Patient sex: M
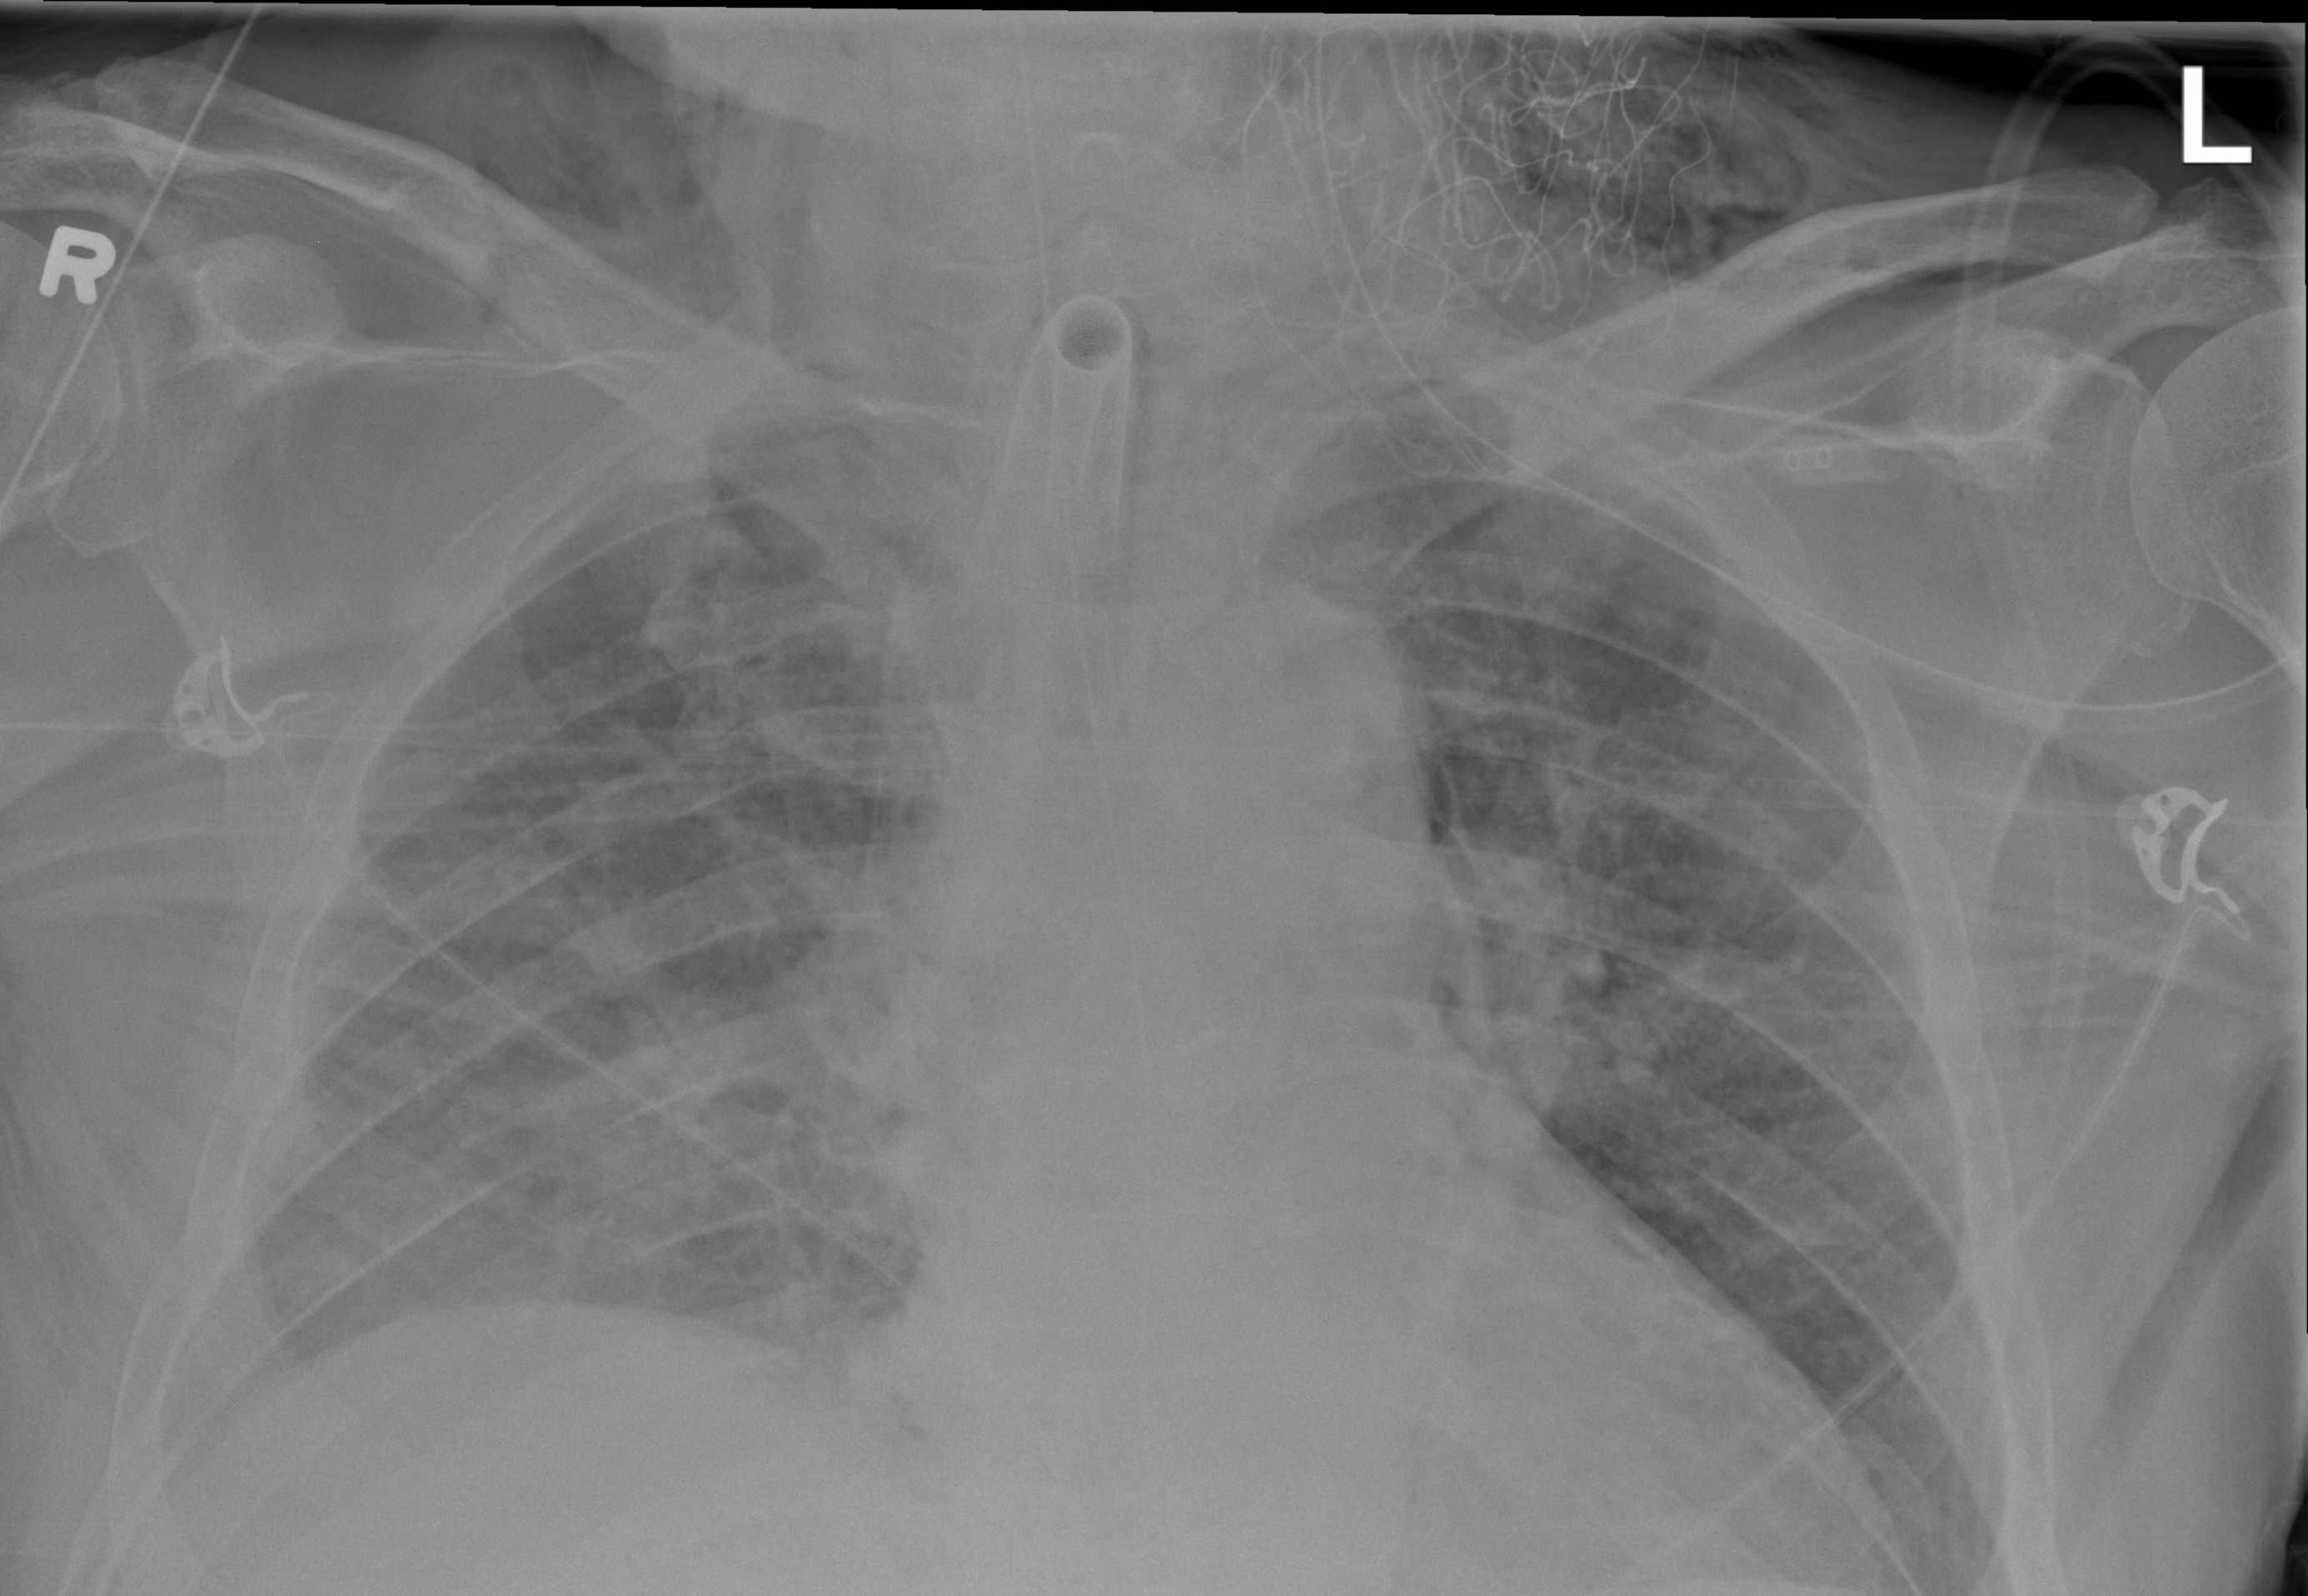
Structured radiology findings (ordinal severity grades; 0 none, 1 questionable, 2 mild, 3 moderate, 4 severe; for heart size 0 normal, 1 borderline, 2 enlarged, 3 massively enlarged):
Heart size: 2
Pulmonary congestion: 1
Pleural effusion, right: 0
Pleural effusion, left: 0
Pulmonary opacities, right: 2
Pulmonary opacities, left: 0
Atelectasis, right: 2
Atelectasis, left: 0